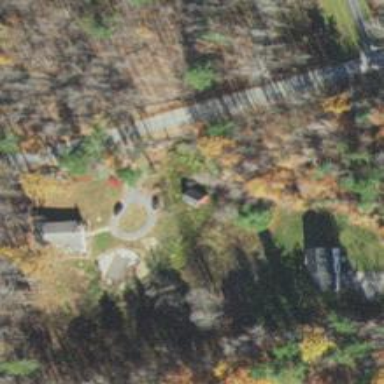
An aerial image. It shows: Driveway leading to service road.